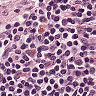
Metastatic tissue present: no